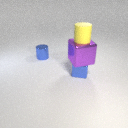
small yellow rubber cylinder above large purple metal cube